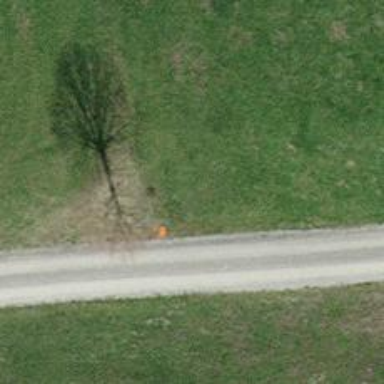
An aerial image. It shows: Pipeline marker.